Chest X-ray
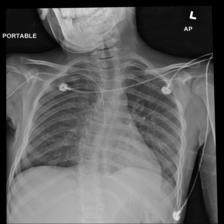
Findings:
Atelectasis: negative
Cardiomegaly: negative
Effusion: negative
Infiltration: negative
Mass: negative
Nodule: negative
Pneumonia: negative
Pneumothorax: negative
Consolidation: negative
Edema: negative
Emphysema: negative
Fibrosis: negative
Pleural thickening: negative
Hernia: negative